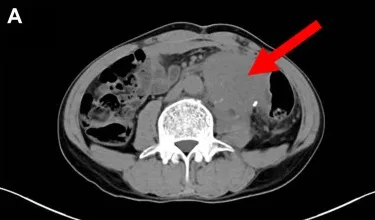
Imaging studies and the treatment time axis. Follow-up imaging of the abdominal mass. (A) After four cycles of pembrolizumab.
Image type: radiology (ct)